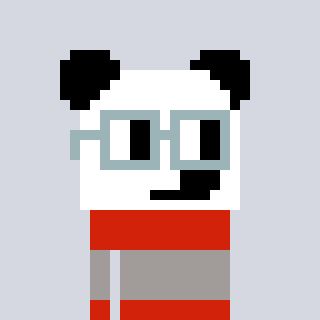
a pixel art character with square dark gray glasses, a panda-shaped head and a red-colored body on a cool background